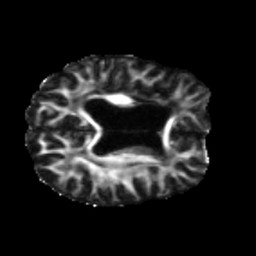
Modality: FA
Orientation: axial
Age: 63
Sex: female
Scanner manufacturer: siemens
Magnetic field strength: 3 T
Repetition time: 5.47 s
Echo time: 0.0854 s